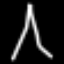
Label: The Eiffel Tower